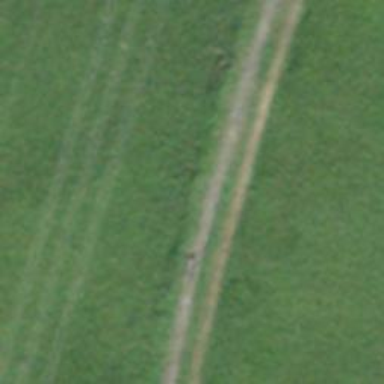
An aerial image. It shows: Track with grade 4 track type.